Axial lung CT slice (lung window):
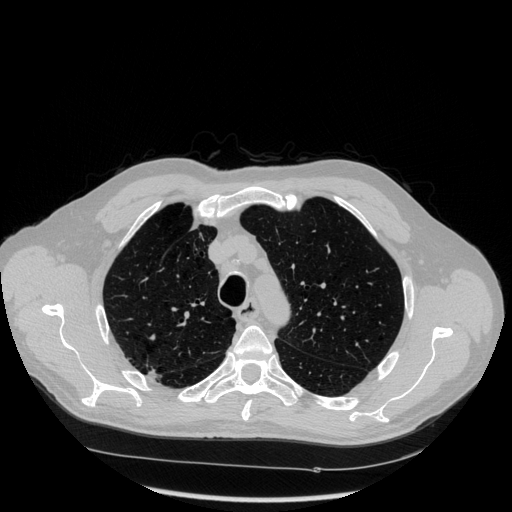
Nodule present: no